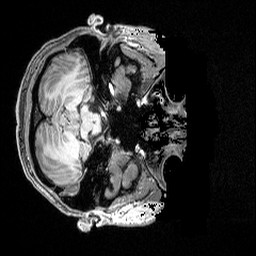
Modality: T1w
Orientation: axial
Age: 25
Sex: female
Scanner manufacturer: siemens
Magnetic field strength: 3 T
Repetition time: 2.3 s
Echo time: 0.00298 s